Question: I encountered a compiler crash and intellisense false positives with Visual Studio 2015 using C++.
This crashes the compiler when written within a function block:
'''
if();
'''
This is the dialog that is shown when compiling (I am on a German version of Windows):

Even though the compiler crashes, I get error list output:
> Error C2059 syntax error: ')'
Warning C4390 ';': empty controlled
statement found; is this the intent?
Error C1903 unable to recover from previous error(s); stopping compilation
This produces squiggles and error annotations in the vertical scrollbar in map mode, but no actual intellisense errors:
'''
#include <vector>
struct S { std::vector<S> Children; };
int main(int argc, char* argv[]) {
S item;
item.Children.push_back(S());
// ^
// Error: no instance of overloaded function
// "std::vector<_Ty, _Alloc>::push_back [with _Ty=S, _Alloc=std::allocator<S>]"
// matches the argument list
// argument types are: (S)
// object type is: std::vector<S, std::allocator<S>>
S& back = item.Children.back();
// ^^^^
// Error: a reference of type "S &" (not const-qualified) cannot be
// initialized with a value of type "S"
return 0;
}
'''
Are those bugs? Are they known? Can you reproduce them?
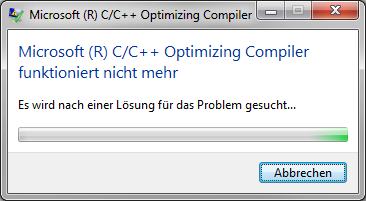
Answer: For the first case: the compiler shouldn't crash but just issue the diagnostic you show. So yes, that's a bug. Which doesn't occur in VS2013 btw. Submit a report for it <URL>
For the second case: it is the same in VS2013 and is due to nesting a vector of S inside S. This and other cases make the error squiggles appear incorrectly, it is actually not that uncommon. But ideally it should not happen so you can submit a bug report for it as well, though it might be something which is going to be labelled 'wontfix' as the compiler team usually focusses on more urgent cases.